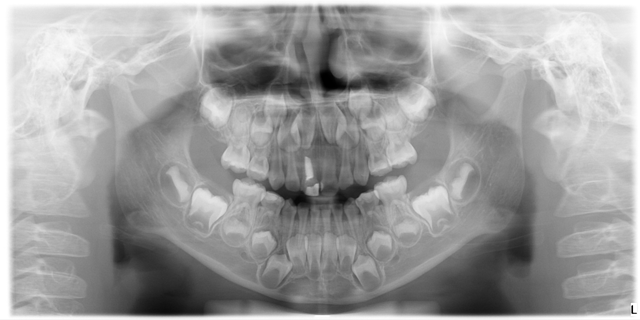
child